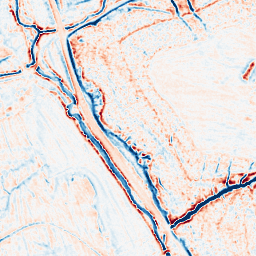
Category: multiscale
Decomposition family: dog_multiscale
Decomposition parameters: sigma_ratio: 1.6
n_scales: 3
base_sigma: 0.5
Upsampling method: sinc_hamming
Upsampling parameters: scale: 2
kernel_size: 4
Upsampling scale: 2